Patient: sex M, age 74
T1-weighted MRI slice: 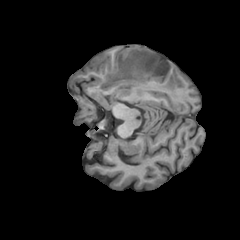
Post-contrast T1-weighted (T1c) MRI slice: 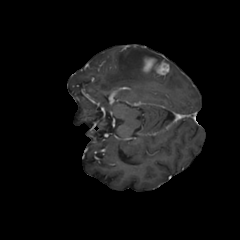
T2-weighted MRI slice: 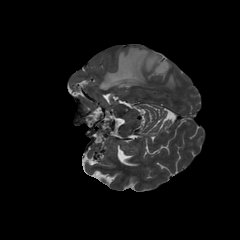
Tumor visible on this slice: yes
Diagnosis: Glioblastoma, IDH-wildtype
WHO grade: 4